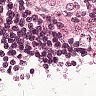
Metastatic tissue present: yes